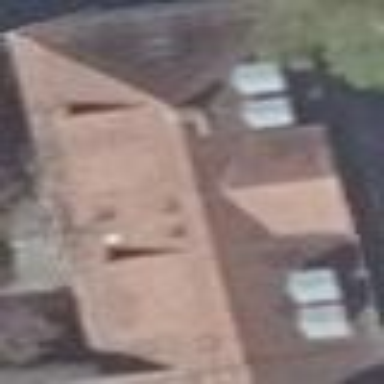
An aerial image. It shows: Historic Baroque building with red roof tiles. The apartments feature side-hipped roof design.